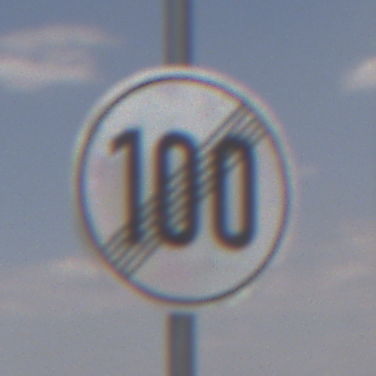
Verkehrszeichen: EndeGeschwindigkeit100
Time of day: Midday
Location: Outdoor (Nature)
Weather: PartlyCloudy
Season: NotSpecified
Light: Natural